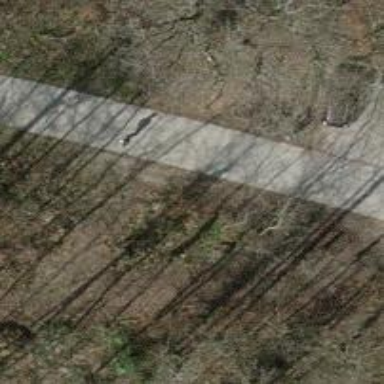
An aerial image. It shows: Path.